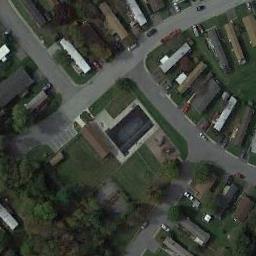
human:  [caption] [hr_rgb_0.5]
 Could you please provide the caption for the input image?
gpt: The mobile home park has some mobile homes of different colors, Trees and a swimming pool and some roads go through the mobile home park .

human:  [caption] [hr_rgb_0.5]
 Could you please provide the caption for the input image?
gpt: Many trees are in the mobile home park .

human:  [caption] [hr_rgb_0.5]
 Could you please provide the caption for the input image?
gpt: The mobile home park is on the grass next to some trees and road .

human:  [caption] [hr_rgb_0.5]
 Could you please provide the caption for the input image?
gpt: There are moving homes in this rectangular area .

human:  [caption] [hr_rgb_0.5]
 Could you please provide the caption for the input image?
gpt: There are some buildings on green lawns on the mobile home park .